This time-frequency spectrogram was computed from a bearing vibration snapshot; brighter regions carry more energy. What is the most likely bearing condition (normal, inner_race, outer_race, ball)?
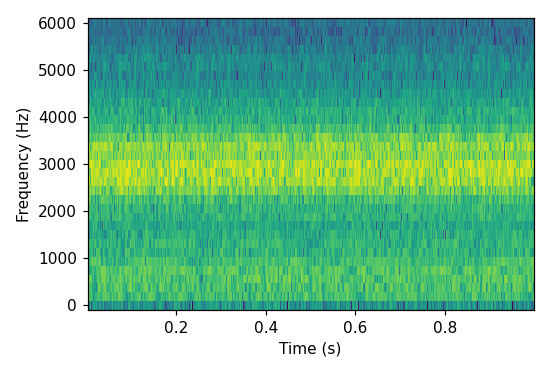
Answer: outer_race